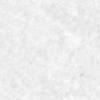
Label: no_change